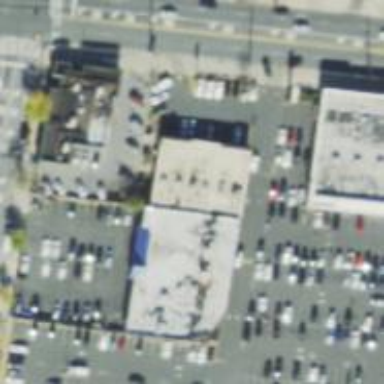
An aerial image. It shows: Convenience shop.